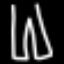
Label: pants